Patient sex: F
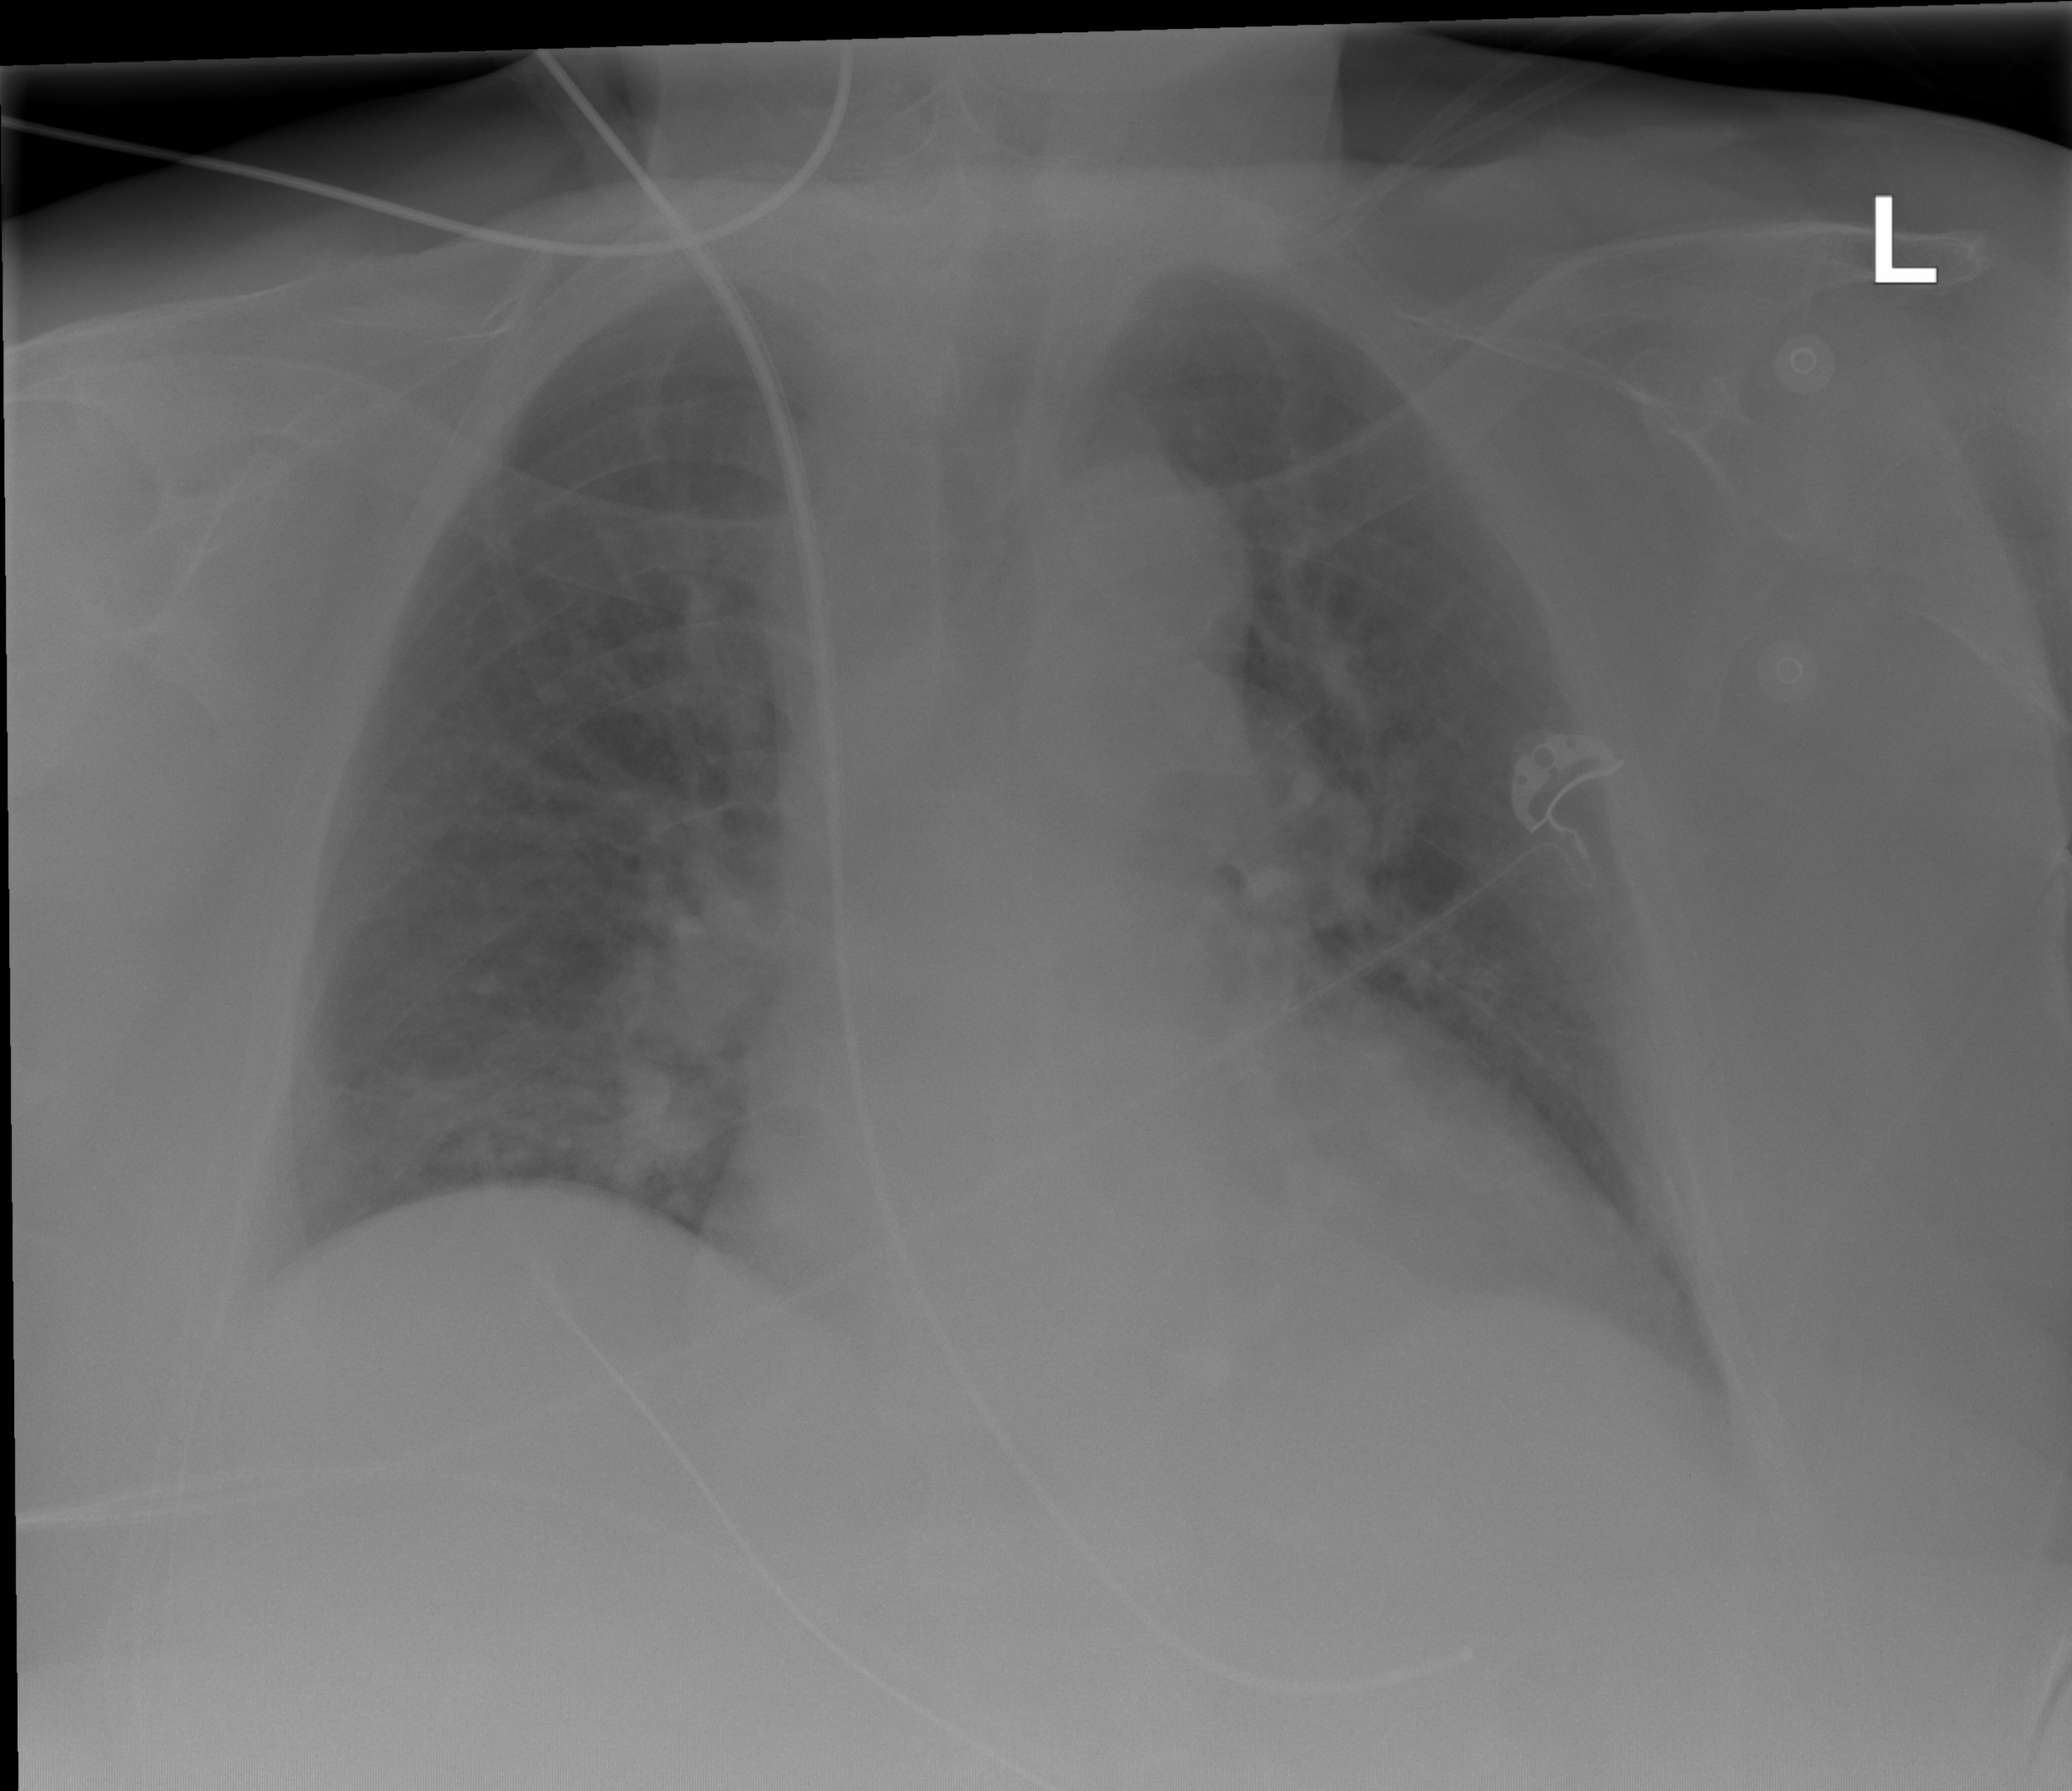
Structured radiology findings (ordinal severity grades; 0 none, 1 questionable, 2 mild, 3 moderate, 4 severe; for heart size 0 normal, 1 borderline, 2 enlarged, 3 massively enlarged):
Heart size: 2
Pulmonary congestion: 2
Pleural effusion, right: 0
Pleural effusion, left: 0
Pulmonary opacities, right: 0
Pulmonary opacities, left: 0
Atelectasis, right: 0
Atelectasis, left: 0